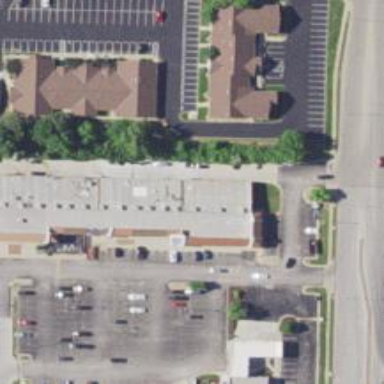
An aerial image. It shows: Supermarket.